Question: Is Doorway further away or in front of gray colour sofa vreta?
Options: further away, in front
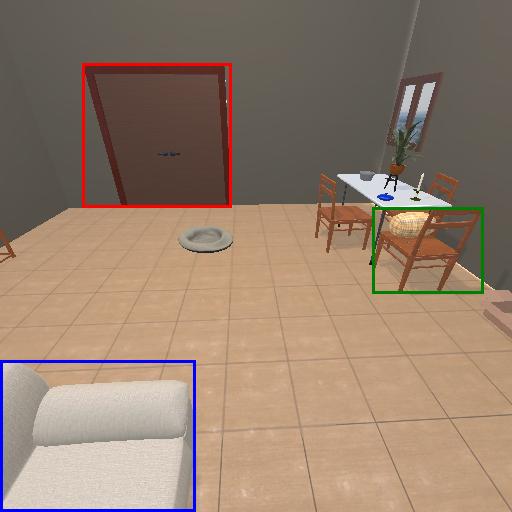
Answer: further away